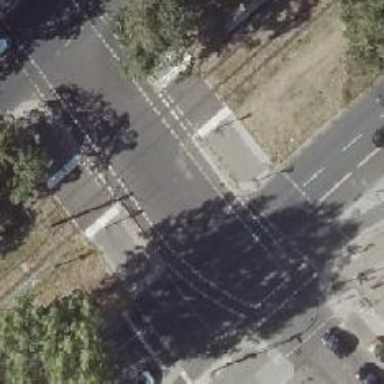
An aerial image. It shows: Tram level crossing on the railway.